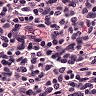
Metastatic tissue present: no